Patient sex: M
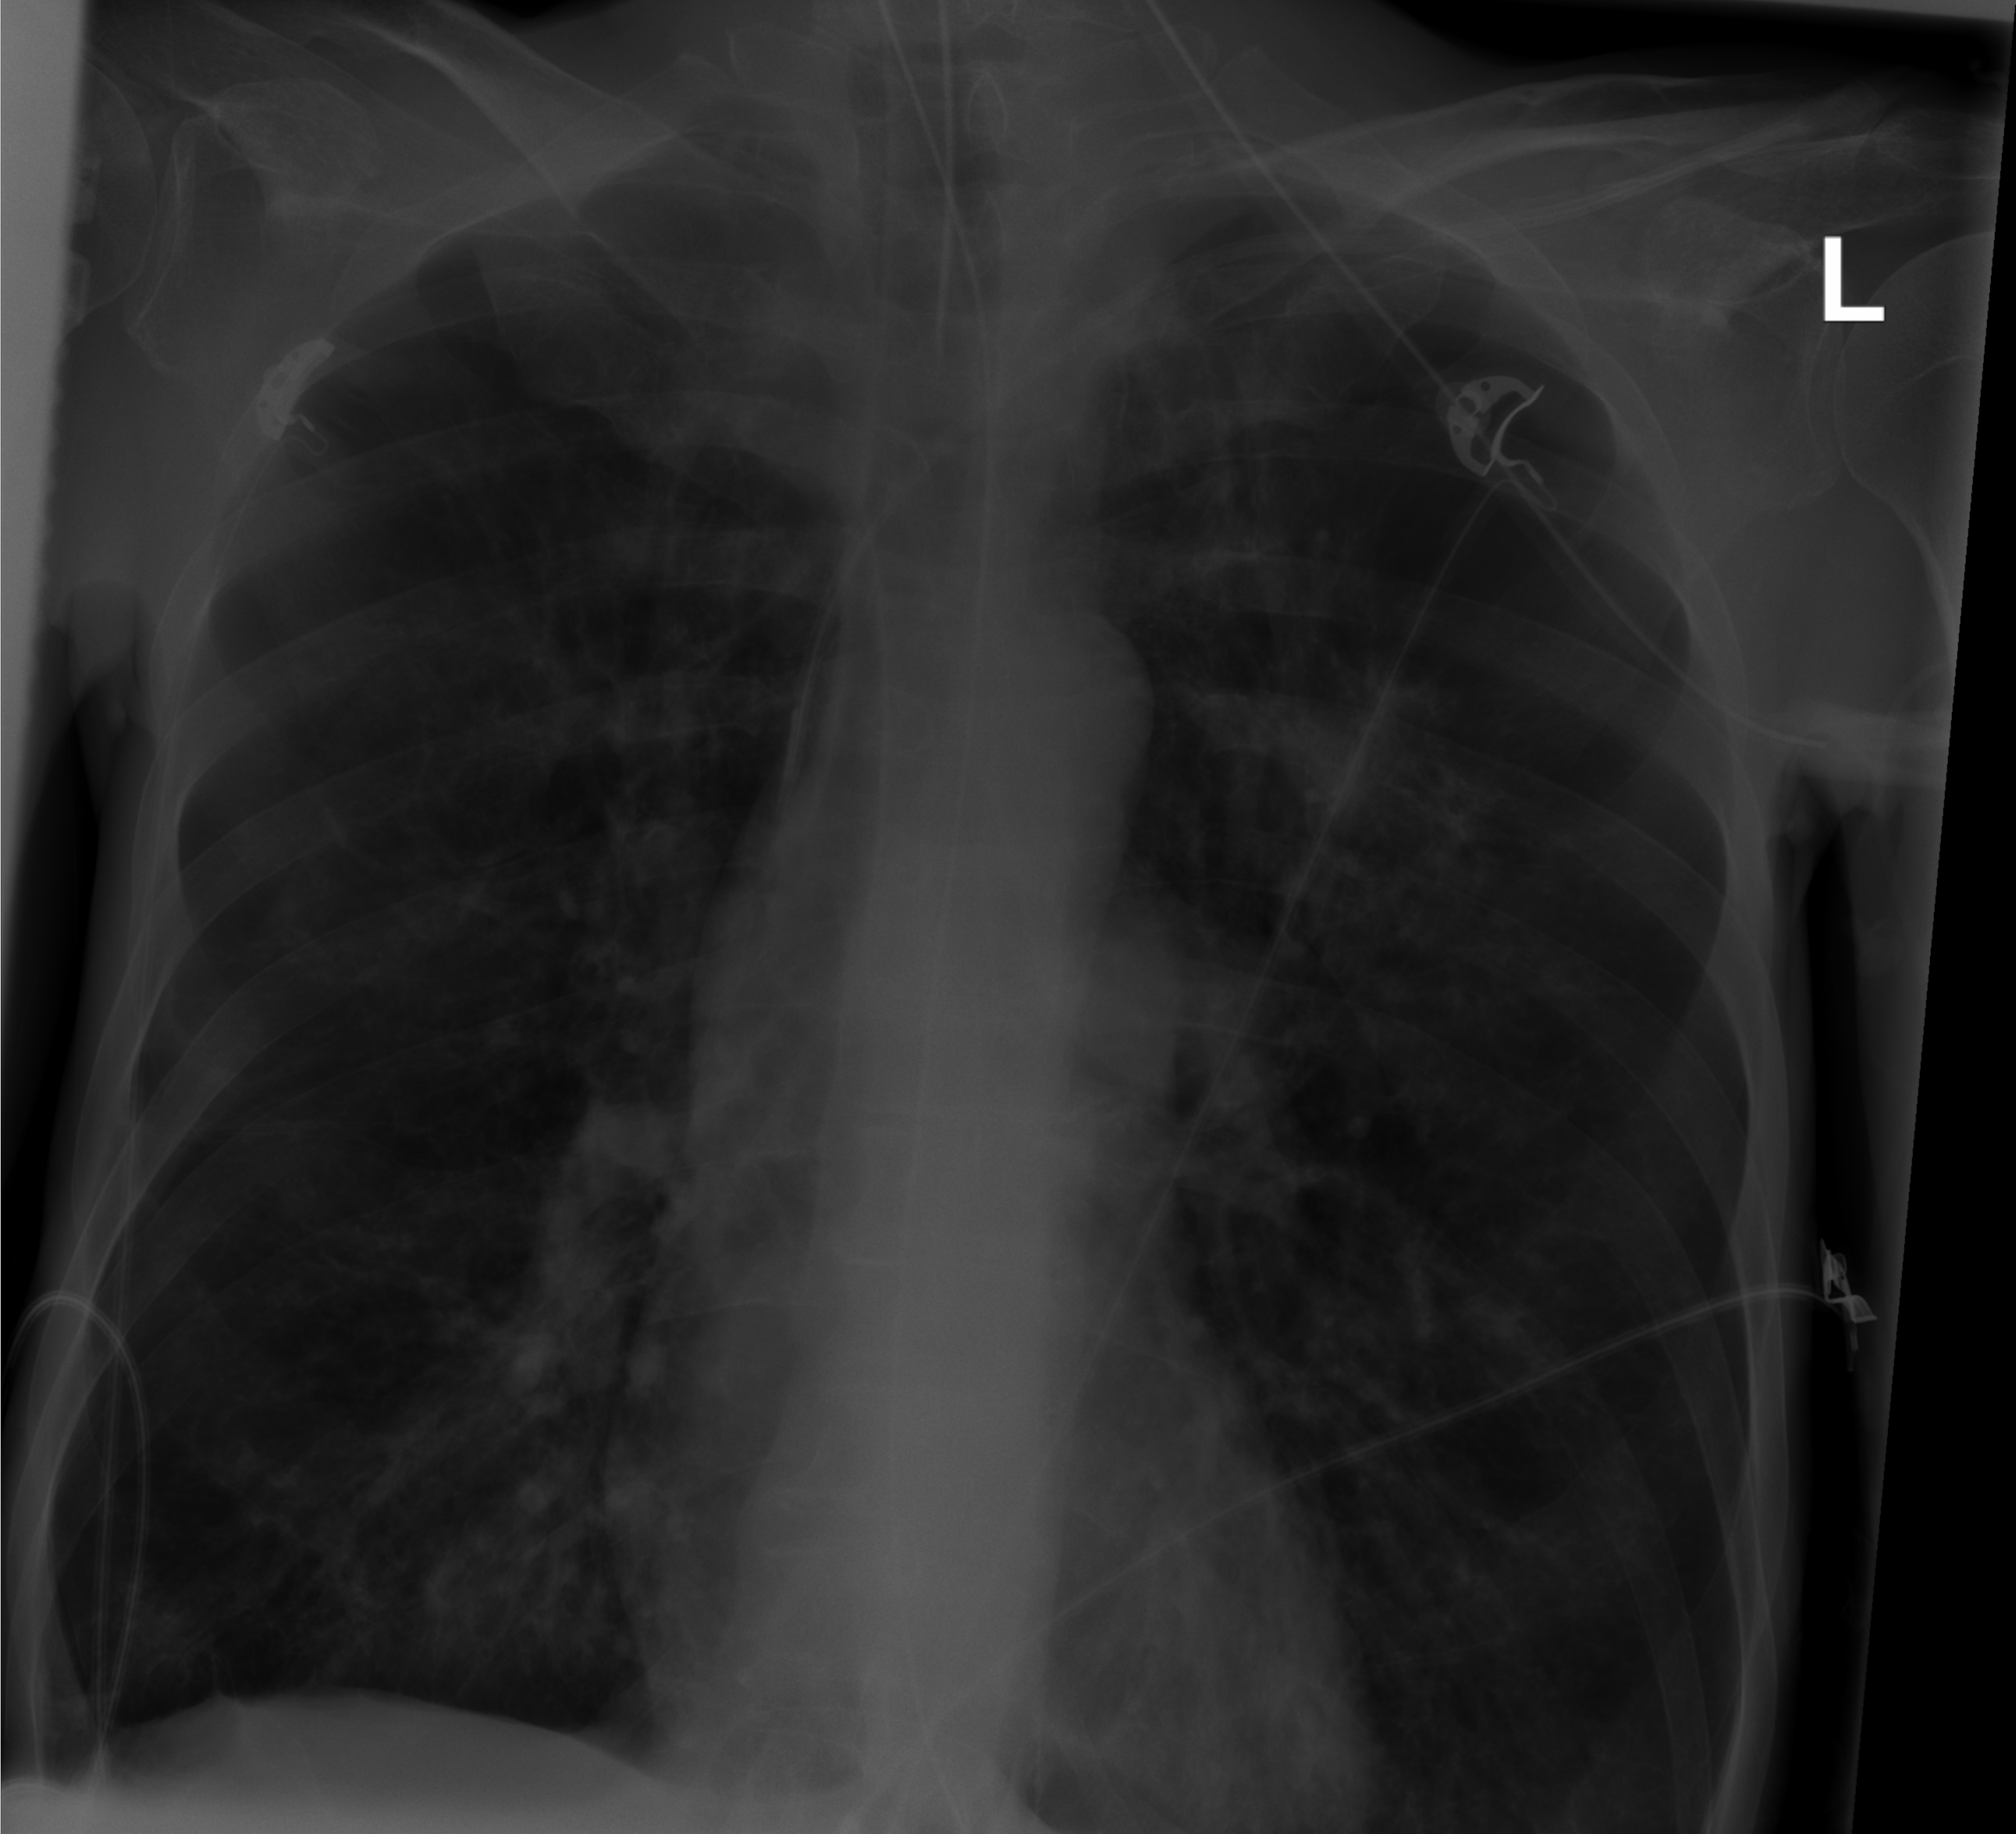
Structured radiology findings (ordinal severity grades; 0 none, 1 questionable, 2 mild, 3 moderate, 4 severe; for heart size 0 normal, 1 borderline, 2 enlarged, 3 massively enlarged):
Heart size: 0
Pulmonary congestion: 0
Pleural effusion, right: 0
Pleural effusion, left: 0
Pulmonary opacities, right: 2
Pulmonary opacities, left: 2
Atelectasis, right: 0
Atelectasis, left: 0